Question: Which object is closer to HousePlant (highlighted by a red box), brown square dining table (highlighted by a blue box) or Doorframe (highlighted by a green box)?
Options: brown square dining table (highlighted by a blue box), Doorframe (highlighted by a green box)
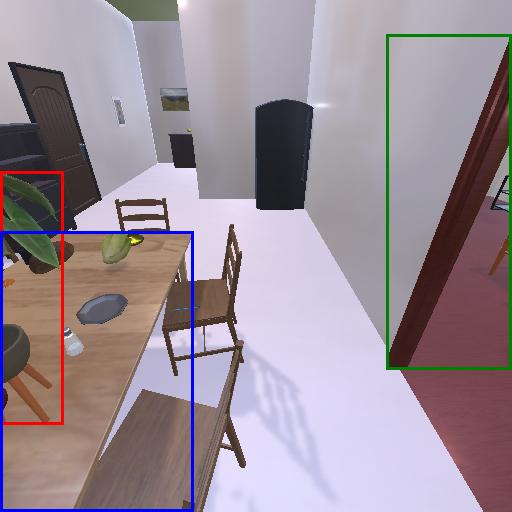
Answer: brown square dining table (highlighted by a blue box)